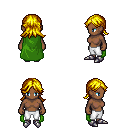
a pixel art fantasy rpg character, female body template, human, dark skin, green cape, white pants, blonde loose hair, metal boots, four views (front, back, left, right), 2x2 character sprite sheet, small pixel art, hard edges, no anti-aliasing